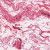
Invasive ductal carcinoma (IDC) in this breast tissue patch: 0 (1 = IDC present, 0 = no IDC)